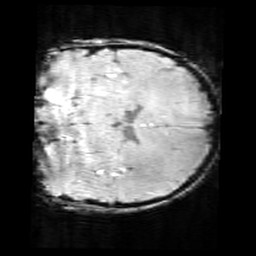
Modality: SWI
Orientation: coronal
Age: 11
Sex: male
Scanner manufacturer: siemens
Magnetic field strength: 3 T
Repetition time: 0.027 s
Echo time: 0.02 s